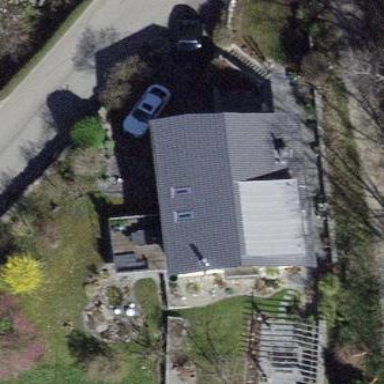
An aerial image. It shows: Building with tiled roof.